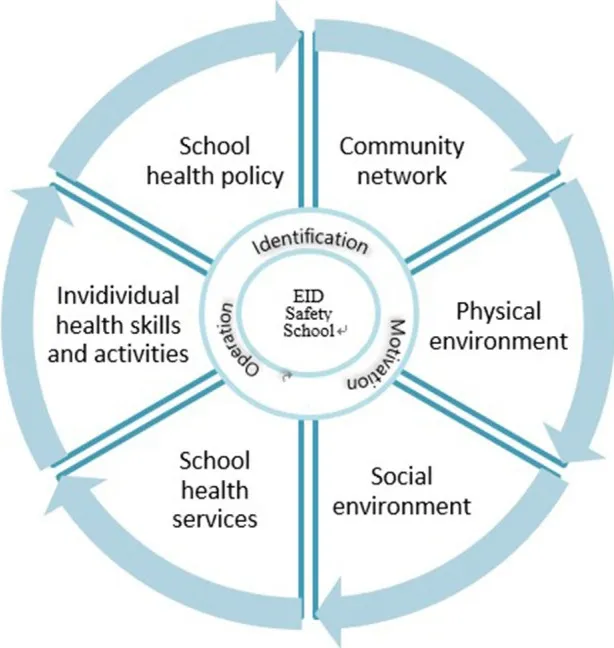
Personal and Community Prevention Safety Belt applied for the school health.
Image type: chart (chart)